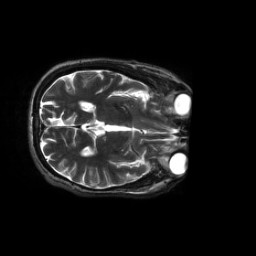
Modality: T2w
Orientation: axial
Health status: ill
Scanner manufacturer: siemens
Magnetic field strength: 3 T
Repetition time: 7.81 s
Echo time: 0.095 s